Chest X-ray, AP view. Patient: 40 years old, sex F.
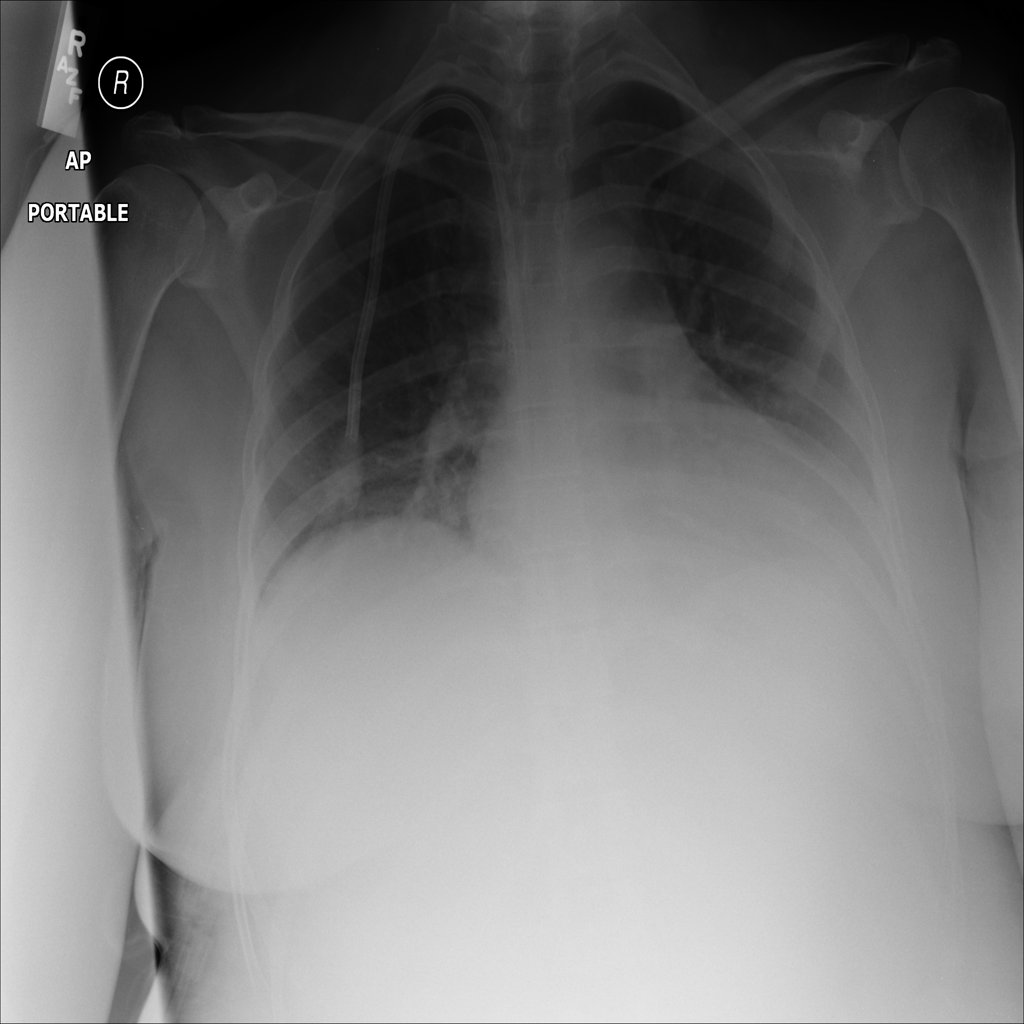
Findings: No Finding